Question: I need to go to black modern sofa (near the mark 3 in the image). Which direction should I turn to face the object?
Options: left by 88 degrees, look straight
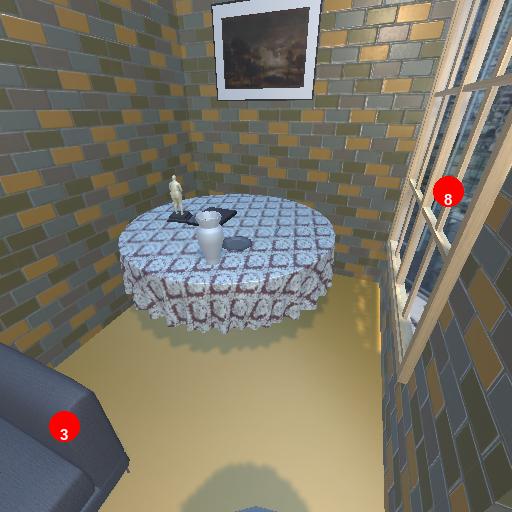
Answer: left by 88 degrees